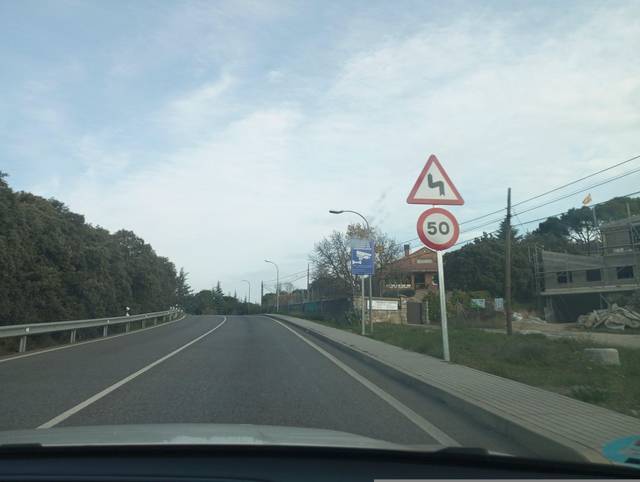
Region: Spain
Coordinates: 40.568, -4.012